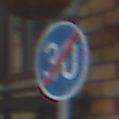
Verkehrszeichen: EndeMindestgeschwindigkeit
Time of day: MorningAfternoon
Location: Outdoor (Urban)
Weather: Overcast
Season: NotSpecified
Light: Natural